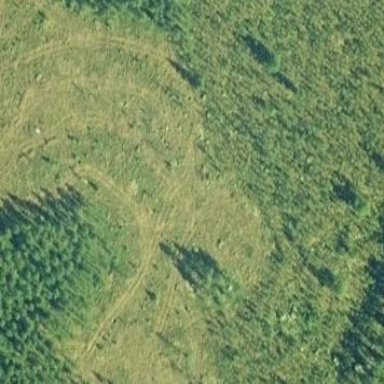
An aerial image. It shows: Clearcut area created by human activity.